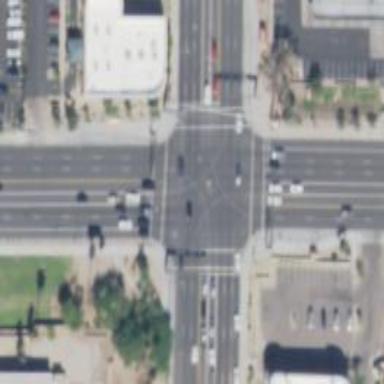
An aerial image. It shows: Crossing on the road.